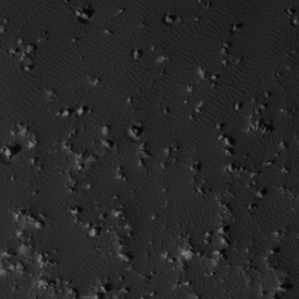
Label: non_frost